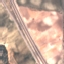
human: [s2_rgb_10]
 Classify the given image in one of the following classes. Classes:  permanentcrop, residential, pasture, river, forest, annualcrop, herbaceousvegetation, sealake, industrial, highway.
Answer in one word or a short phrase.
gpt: Highway